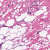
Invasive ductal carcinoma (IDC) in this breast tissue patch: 0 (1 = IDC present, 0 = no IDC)